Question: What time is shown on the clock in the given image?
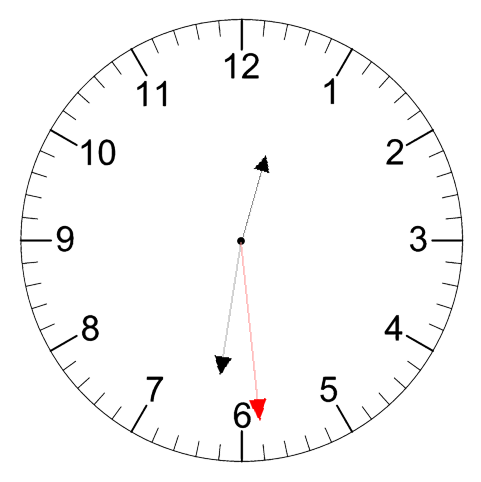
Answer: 12:31:29